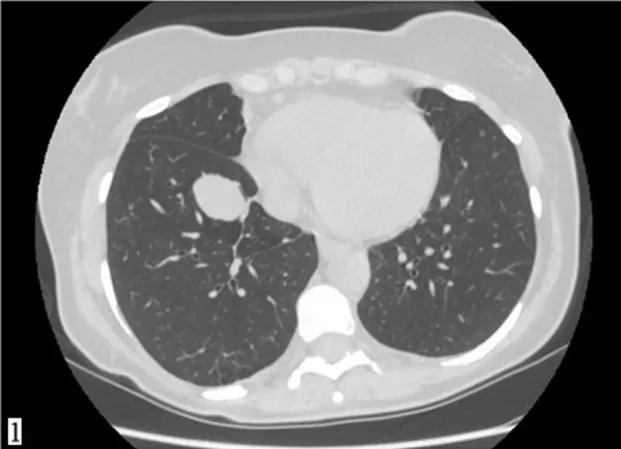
A; CT scan showing a solid lesion with well-defined margins in the anterior segment of the inferior lobe of the right lung.
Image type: radiology (ct)